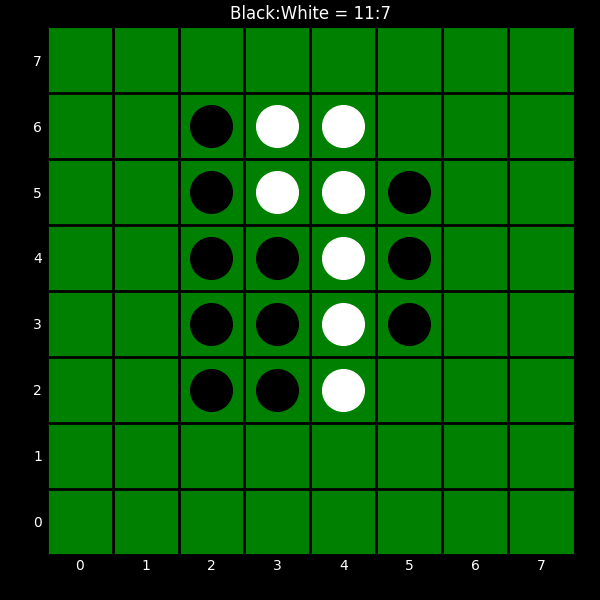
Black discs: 11
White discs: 7